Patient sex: F
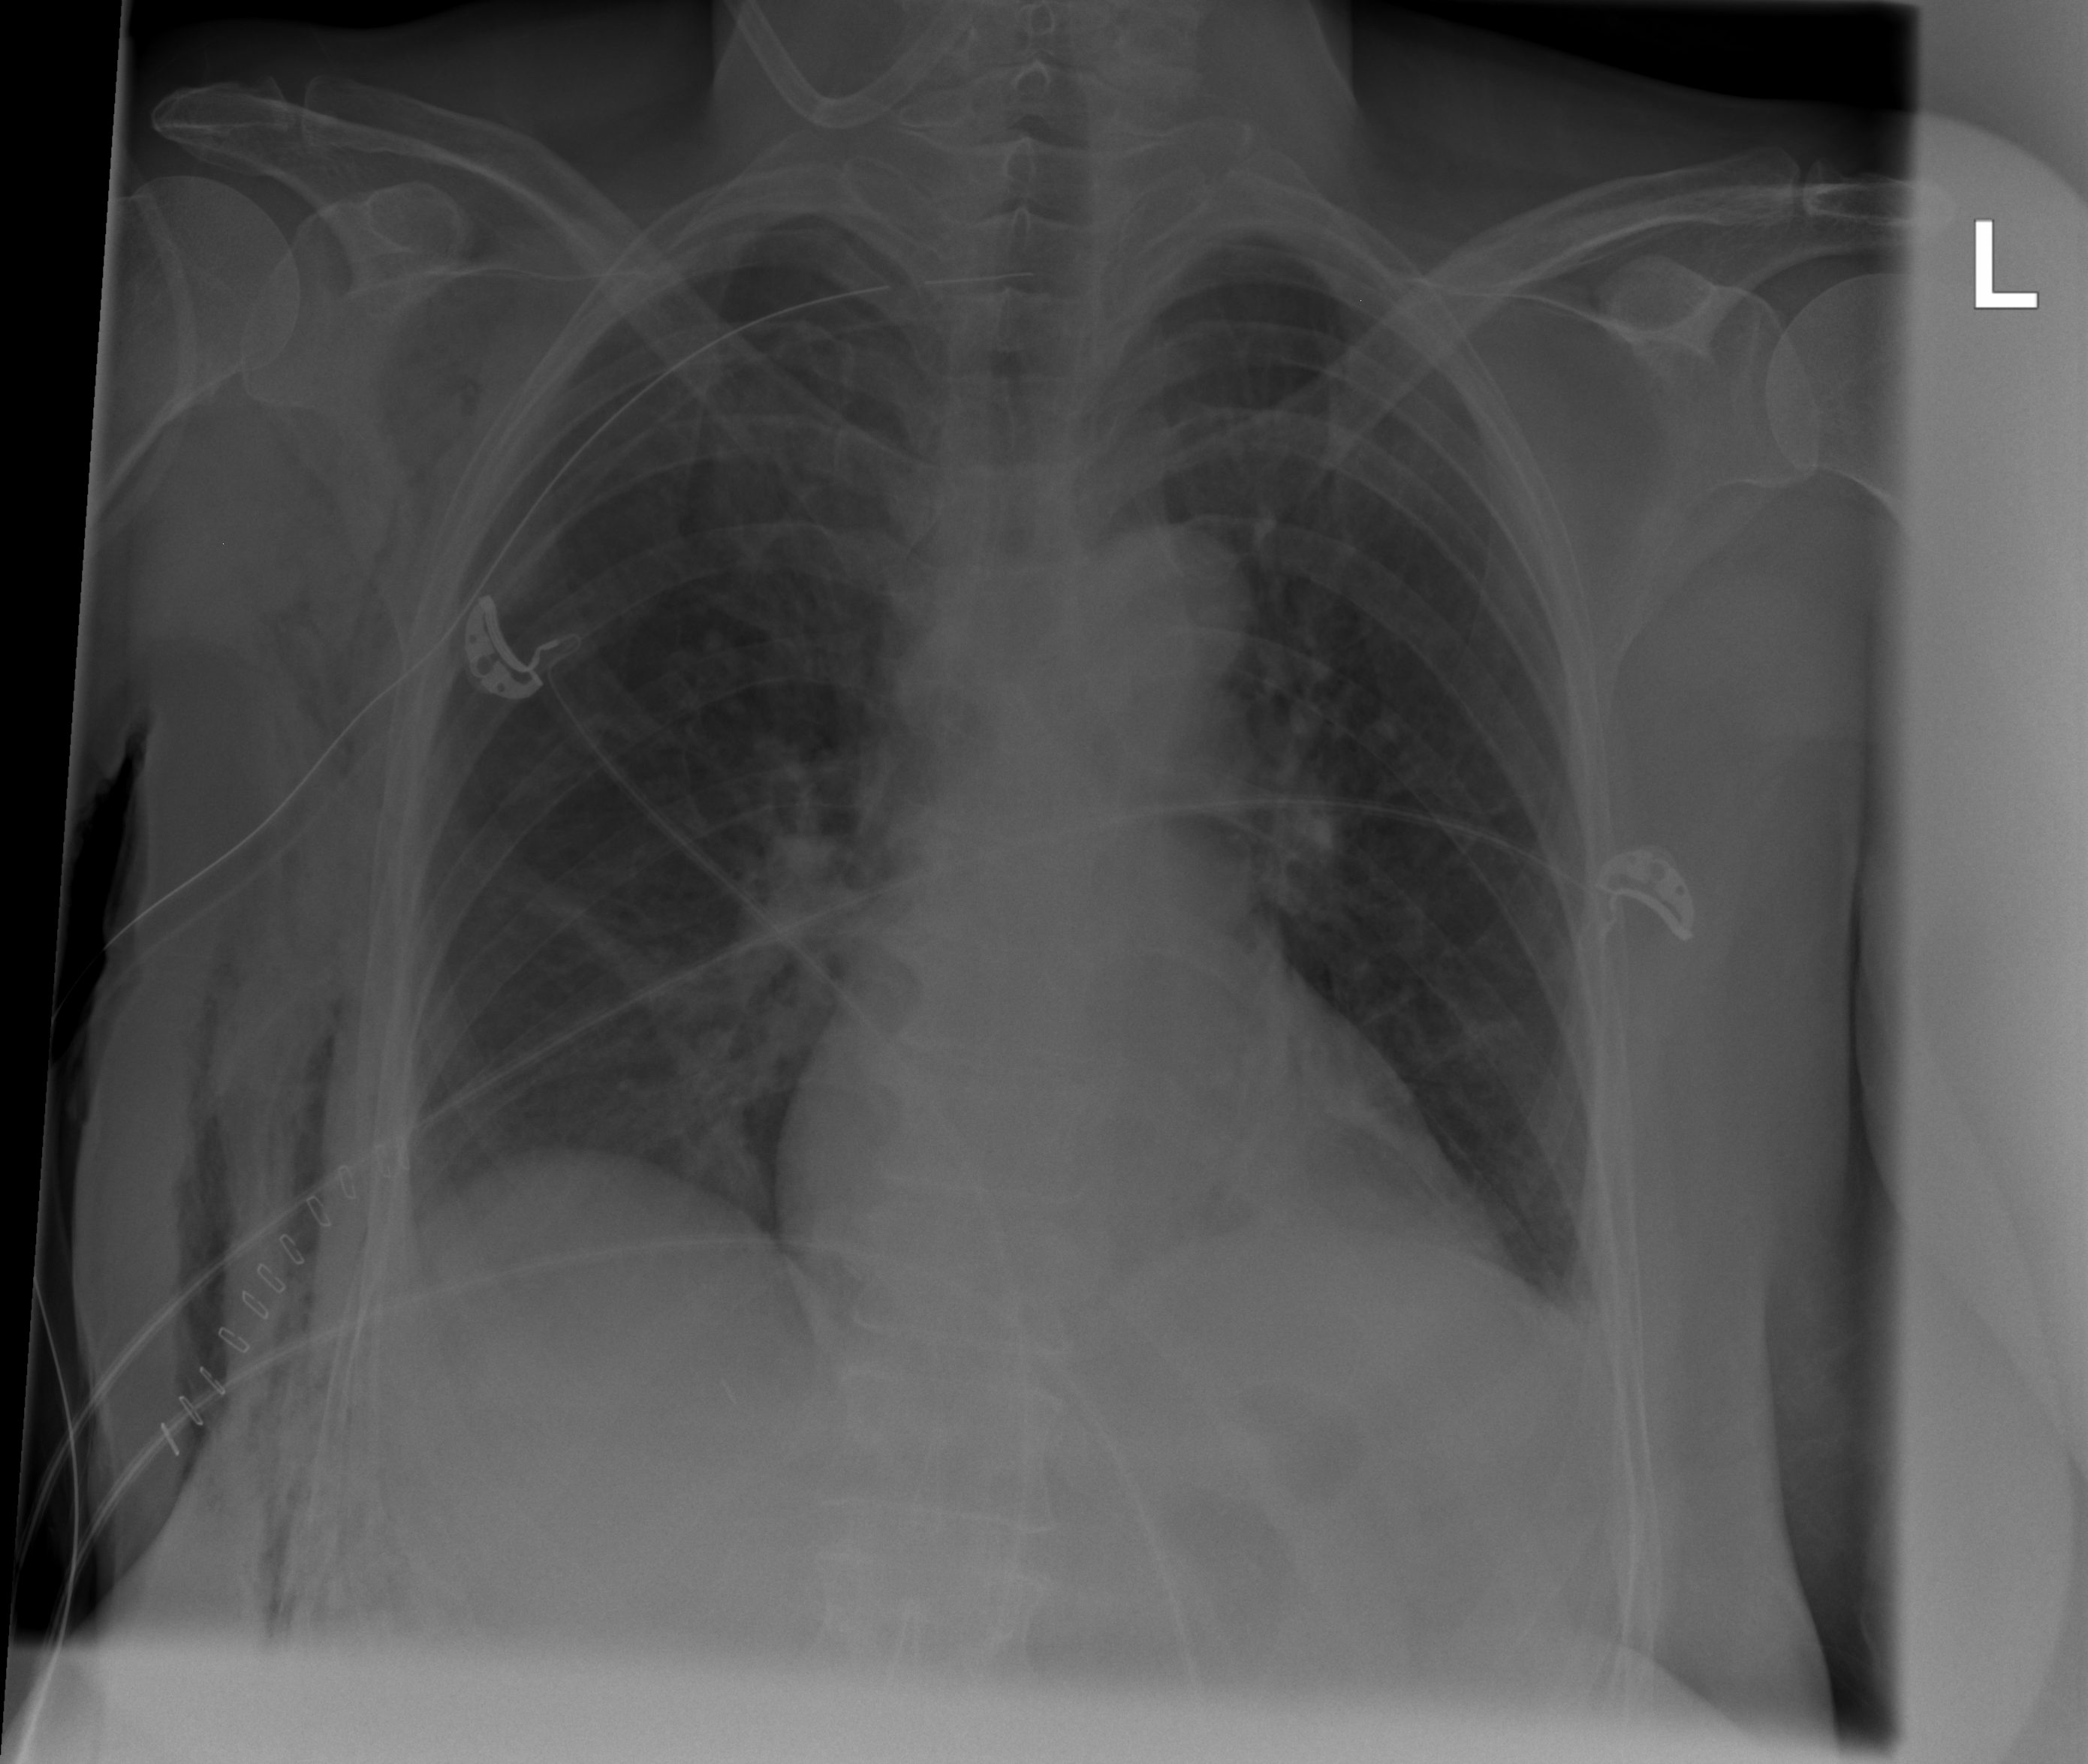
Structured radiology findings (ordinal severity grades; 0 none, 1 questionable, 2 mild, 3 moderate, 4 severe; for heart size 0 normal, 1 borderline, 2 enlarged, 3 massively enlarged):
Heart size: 0
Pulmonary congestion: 0
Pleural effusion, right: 0
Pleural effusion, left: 0
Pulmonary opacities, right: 0
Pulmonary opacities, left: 0
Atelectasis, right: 2
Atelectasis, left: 0